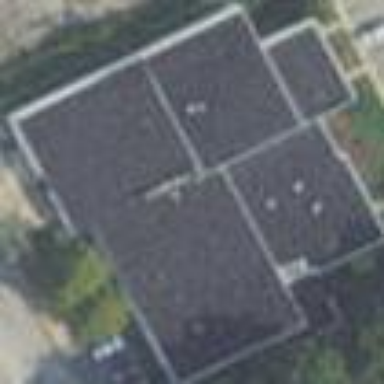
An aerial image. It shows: Commercial building.